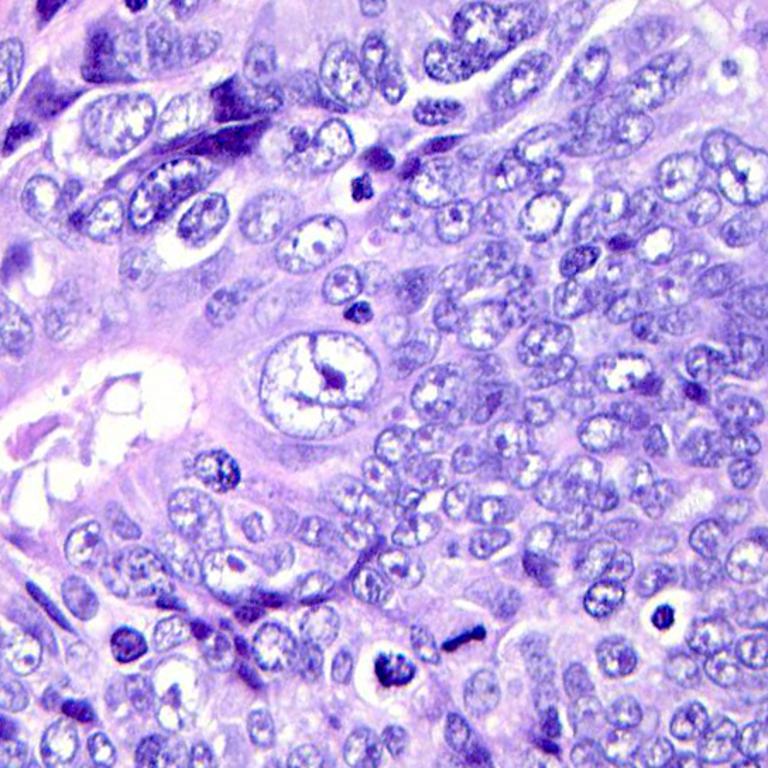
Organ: colon
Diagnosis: adenocarcinomas